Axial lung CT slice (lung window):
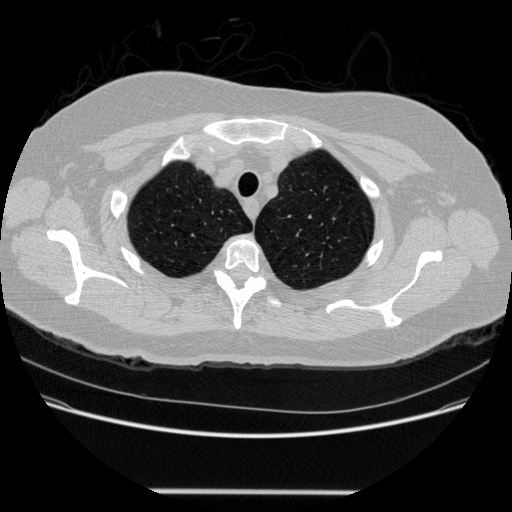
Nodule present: no